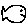
Label: fish